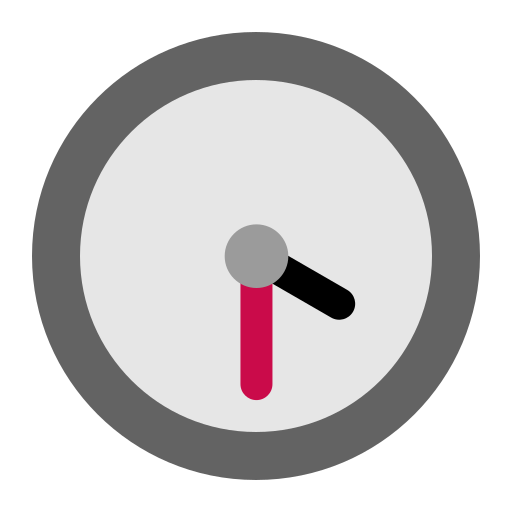
four thirty flat